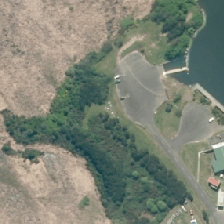
Land cover: urban_build_up